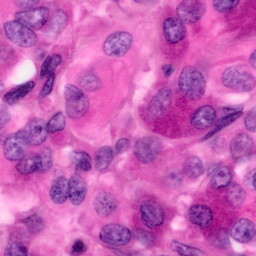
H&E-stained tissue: Pancreatic